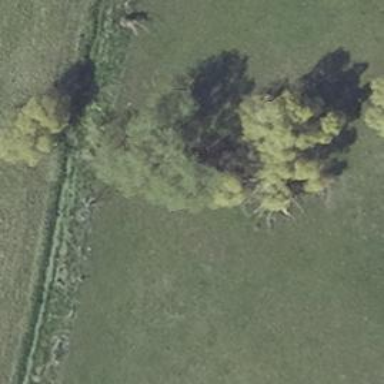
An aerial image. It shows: Deciduous tree with broadleaved leaves.